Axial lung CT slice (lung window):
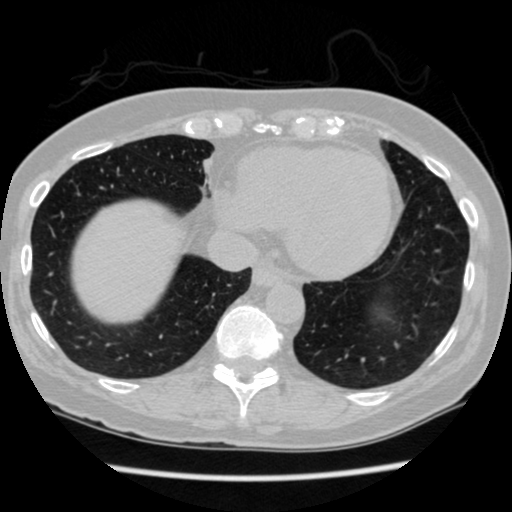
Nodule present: no